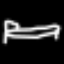
Label: bed